Question: For some reason, I'm only able to pass strings containing numbers to my web service when using jquery ajax. This hasn't been an issue so far because I was always just passing IDs to my wcf service. But I'm trying to do something more complex now but I can't figure it out.
In my interface:
'''
[OperationContract]
[WebInvoke(ResponseFormat = WebMessageFormat.Json)]
DataTableOutput GetDataTableOutput(string json);
'''
My webservice:
'''
public DataTableOutput GetDataTableOutput(string json)
{
DataTableOutput x = new DataTableOutput();
x.iTotalDisplayRecords = 9;
x.iTotalRecords = 50;
x.sColumns = "1";
x.sEcho = "1";
x.aaData = null;
return x;
}
'''
Javascript/Jquery:
'''
var x = "1";
$.ajax({
type: "POST",
async: false,
url: "Services/Service1.svc/GetDataTableOutput",
contentType: "application/json; charset=utf-8",
data: x,
dataType: "json",
success: function (msg) {
},
error: function (XMLHttpRequest, textStatus, errorThrown) {
//alert(XMLHttpRequest.status);
//alert(XMLHttpRequest.responseText);
}
});
'''
The above code WORKS perfectly. But when I change x to "t" or even to "{'test':'test'}" I get a Error 400 Bad Request error in Firebug.
Thanks,
John
EDIT:
Making some progress!
data: JSON.stringify("{'test':'test'}"),
Sends the string to my function!
EDIT2:
'''
var jsonAOData = JSON.stringify(aoData);
$.ajax({
type: "POST",
async: false,
url: sSource,
contentType: "application/json; charset=utf-8",
data: "{'Input':" + jsonAOData + "}",
dataType: "json",
success: function (msg) {
},
error: function (XMLHttpRequest, textStatus, errorThrown) {
//alert(XMLHttpRequest.status);
//alert(XMLHttpRequest.responseText);
}
});
'''

EDIT3: I modified the code block I put in EDIT2 up above.
Swapping the " and ' did the trick!
'''
$.ajax({
type: "POST",
async: false,
url: sSource,
contentType: "application/json; charset=utf-8",
data: '{"Input":' + jsonAOData + '}',
dataType: "json",
success: function (msg) {
},
error: function (XMLHttpRequest, textStatus, errorThrown) {
//alert(XMLHttpRequest.status);
//alert(XMLHttpRequest.responseText);
}
});
'''
However, I have a new problem:
'''
public DataTableOutput GetDataTableOutput(DataTableInputOverview Input)
{
'''
The input here is completely null. The values I passed from jsonAOData didn't get assigned to the DataTableInputOverview Input variable. :(
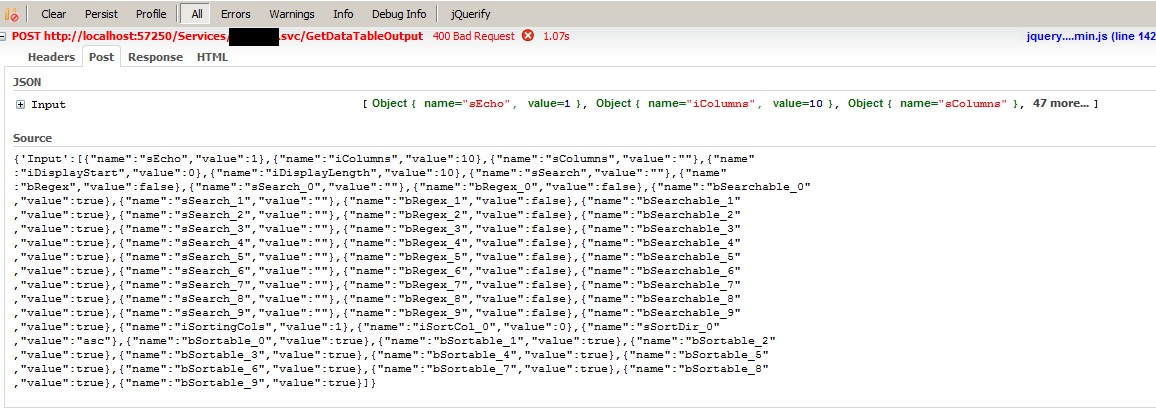
Answer: I modified the code block I put in EDIT2 up above.
Swapping the " and ' did the trick!
'''
$.ajax({
type: "POST",
async: false,
url: sSource,
contentType: "application/json; charset=utf-8",
data: '{"Input":' + jsonAOData + '}',
dataType: "json",
success: function (msg) {
},
error: function (XMLHttpRequest, textStatus, errorThrown) {
//alert(XMLHttpRequest.status);
//alert(XMLHttpRequest.responseText);
}
});
'''
This actually worked but I had to fix the format of the object I was sending to GetDataTableOutputOverview